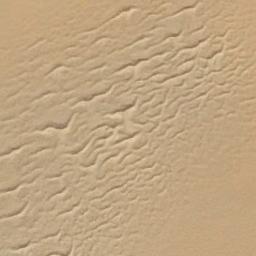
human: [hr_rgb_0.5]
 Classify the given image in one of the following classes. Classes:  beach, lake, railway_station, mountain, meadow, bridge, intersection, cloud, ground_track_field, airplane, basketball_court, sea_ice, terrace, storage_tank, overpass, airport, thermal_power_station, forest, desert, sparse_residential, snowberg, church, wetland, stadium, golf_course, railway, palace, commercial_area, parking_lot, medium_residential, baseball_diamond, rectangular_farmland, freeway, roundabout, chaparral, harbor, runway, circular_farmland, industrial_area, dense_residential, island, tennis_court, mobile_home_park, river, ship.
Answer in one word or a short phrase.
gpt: desert